Interaction volume radius: 10 \u00c5
Interaction volume height: 10 \u00c5
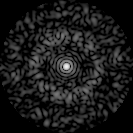
Disorder parameter: 0.7893